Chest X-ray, PA view. Patient: 70 years old, sex F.
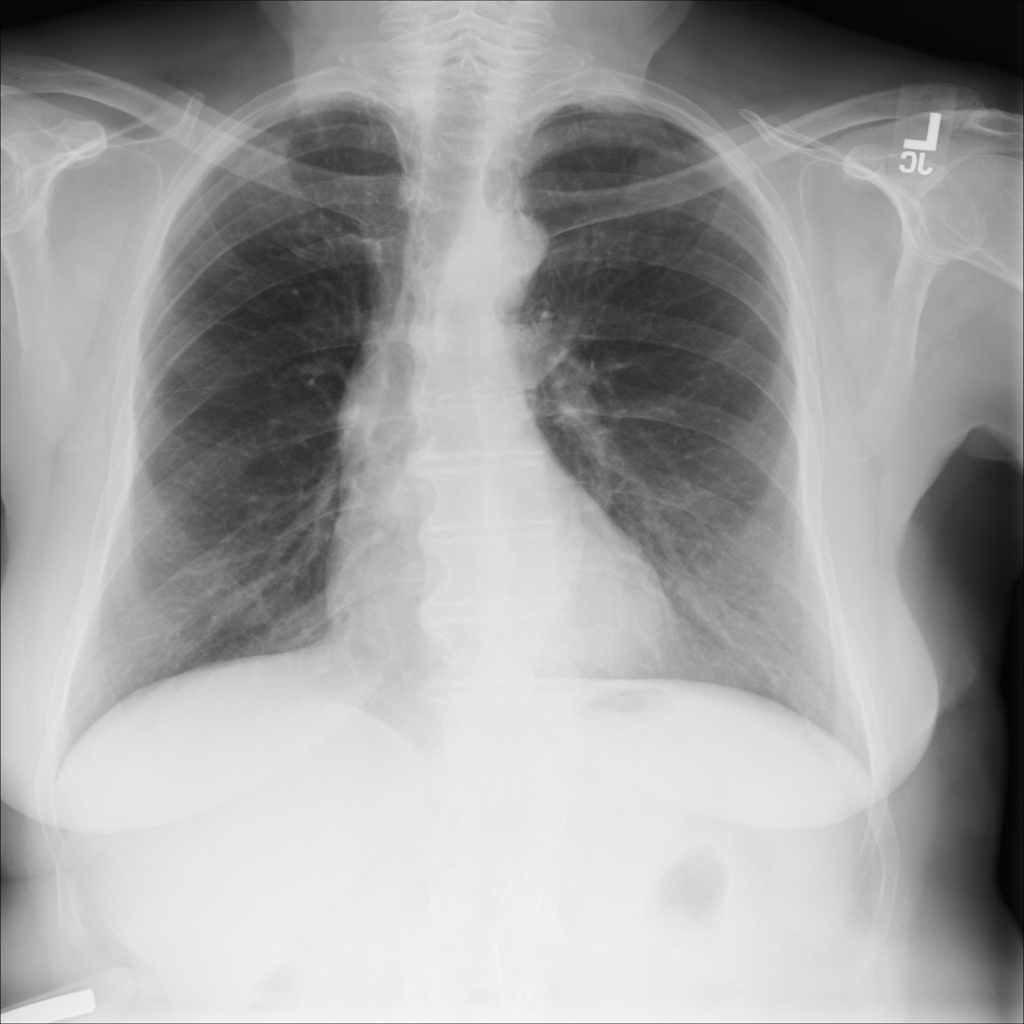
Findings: Fibrosis